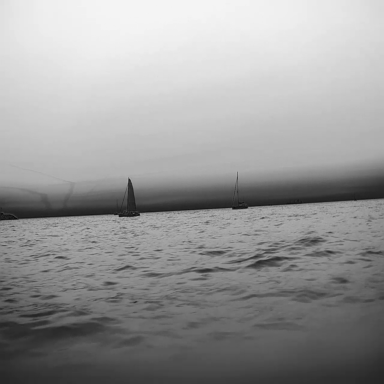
There are three sailboats in the infrared image.